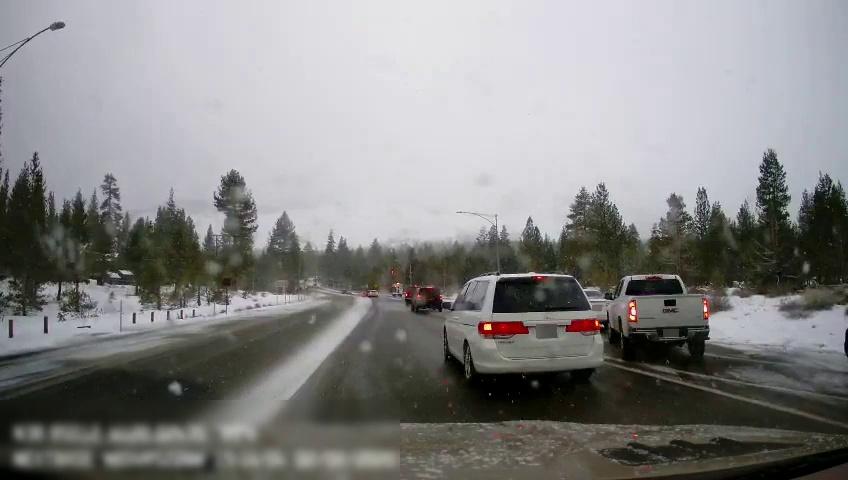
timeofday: Day
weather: Snowy
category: Drivable Space
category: Vehicles | Van
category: Vehicles | Car
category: Vehicles | SUV
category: Vehicles | Truck
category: Vehicles | Car
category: Vehicles | Truck
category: Vehicles | Truck
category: Vehicles | SUV
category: Lanes | Alternate Lane
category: Lanes | Alternate Lane
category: Lanes | Alternate Lane